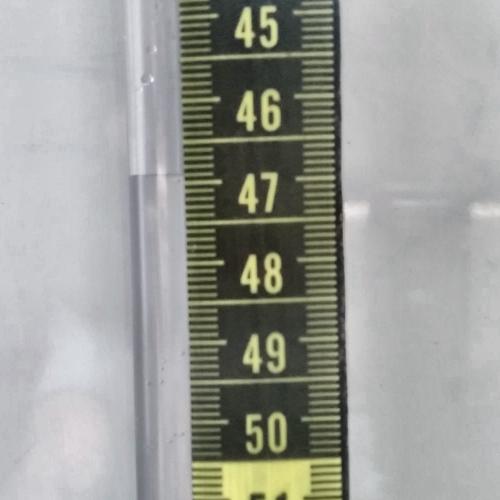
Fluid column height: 46.9 cm